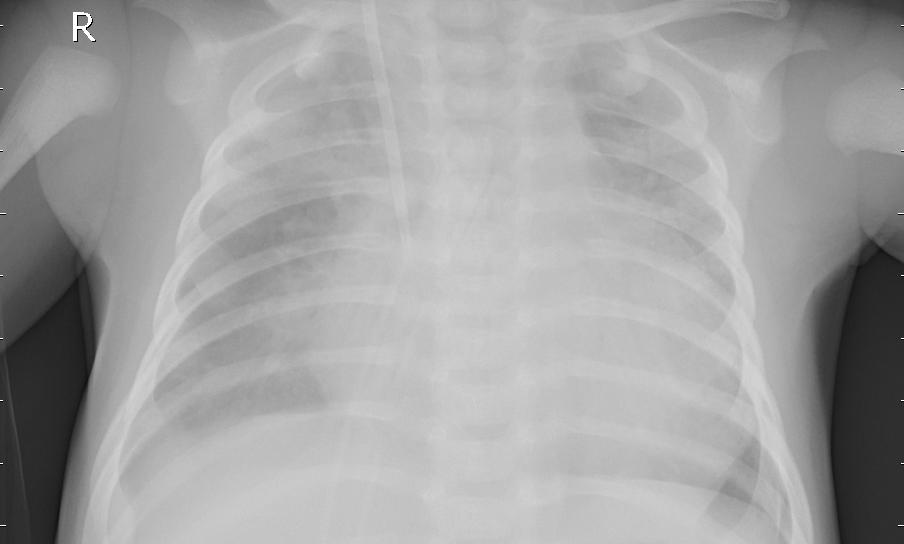
Diagnosis: PNEUMONIA